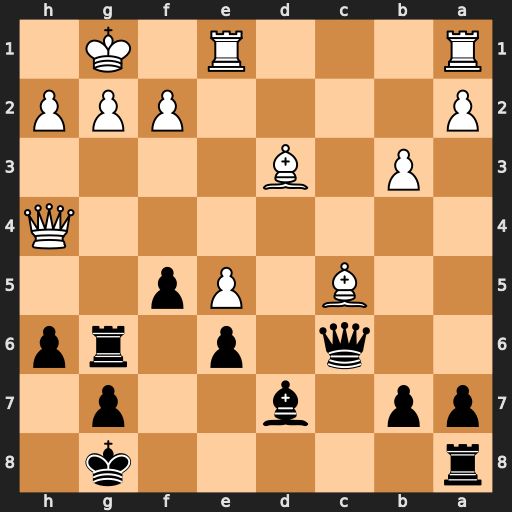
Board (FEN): r5k1/pp1b2p1/2q1p1rp/2B1Pp2/7Q/1P1B4/P4PPP/R3R1K1
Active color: b
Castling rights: -
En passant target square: -
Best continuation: Qxg2#